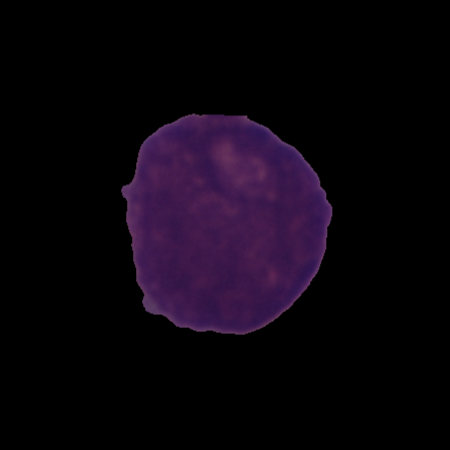
Label: cancer